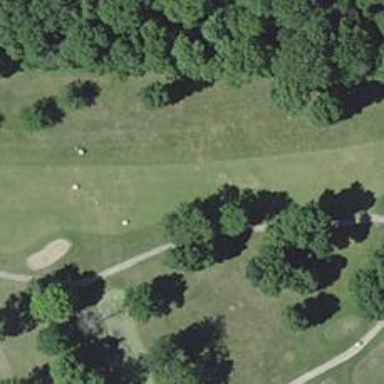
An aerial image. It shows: View of golf hole.